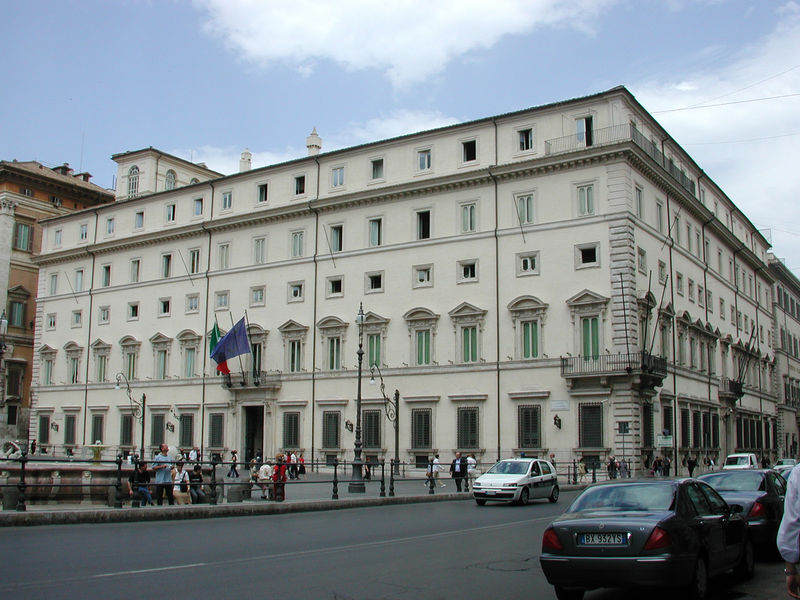
Titel: Palazzo Chigi, Regierungsgebäude
Künstler: Pietro da Cortona
Standort: Rom, Palazzo Chigi (EU - I - Latium)
Schlagwörter: himmel, weiß, wolken, menschen, stadt, fenster, lampen, strasse, säule, tür, gebäude, haus, architektur, bild, brunnen, fensterläden, kamin, schornstein, balkon, bogen, fahnen, italien, fahne, flagge, creme, giebel, platz, auto, stuck, geländer, balkone, foto, eingang, fensterladen, palast, palazzo, rathaus, rom, sims, feiertag, gesims, florenz, stockwerke, bau, autos, europa, fußweg, verwaltung, regierung, touristen, piazza, klassiszismus, gebäide, fiat, auros, magistrat, bx, paralment, goverment, europäische flagge